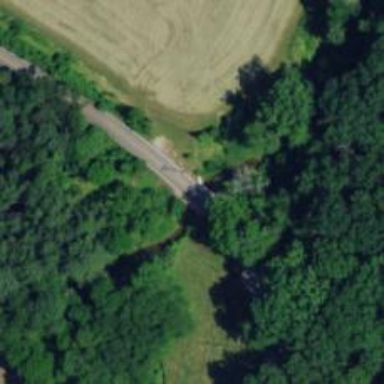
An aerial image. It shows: Secondary road on asphalt bridge with slab structure.